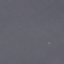
Land use / land cover: SeaLake